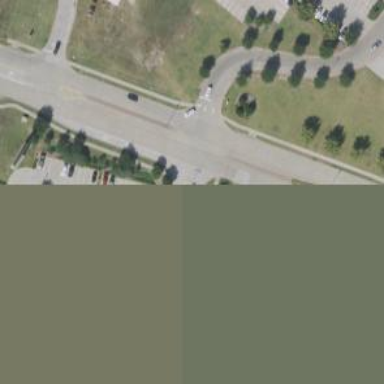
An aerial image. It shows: Tertiary road with separate sidewalk.